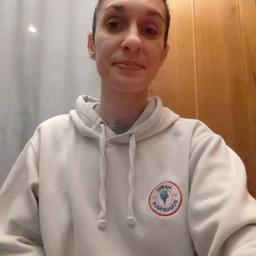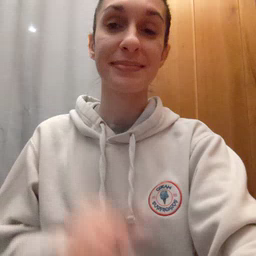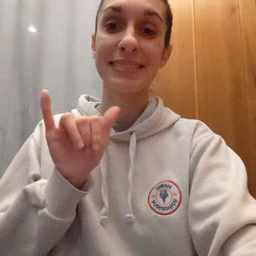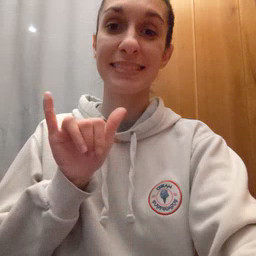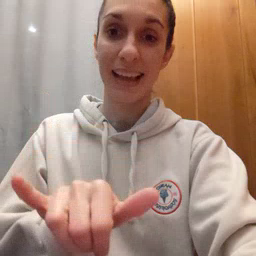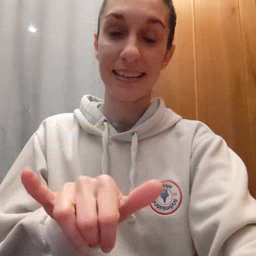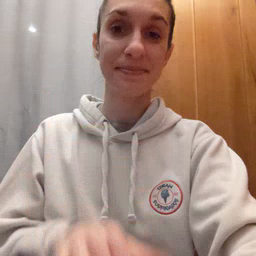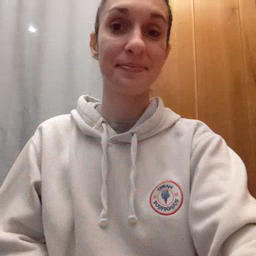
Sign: stay